Chest X-ray. View position: PA
Patient age: 69
Patient sex: M
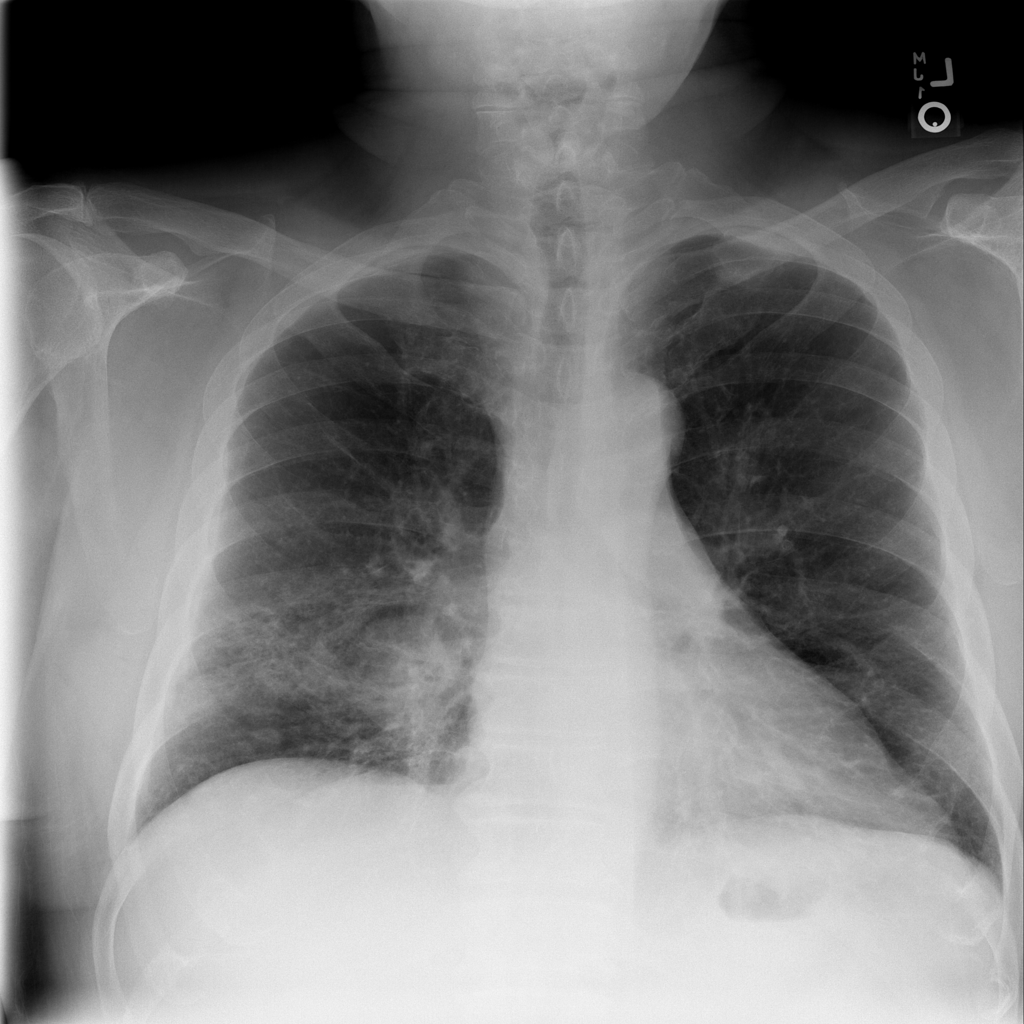
Finding: Pneumothorax